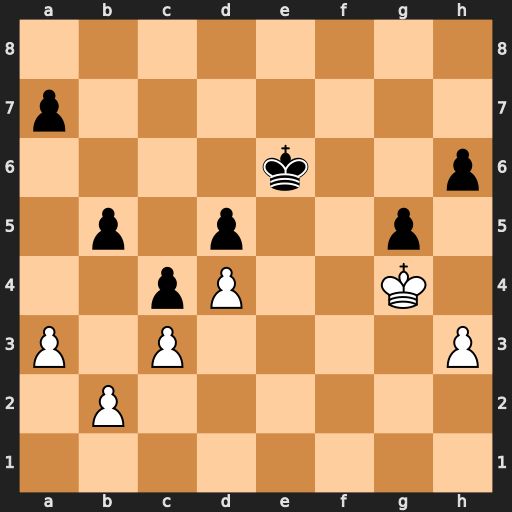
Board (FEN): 8/p7/4k2p/1p1p2p1/2pP2K1/P1P4P/1P6/8
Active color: w
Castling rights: -
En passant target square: -
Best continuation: Kh5 Kf5 Kxh6